Brain MRI, modality: hrT2
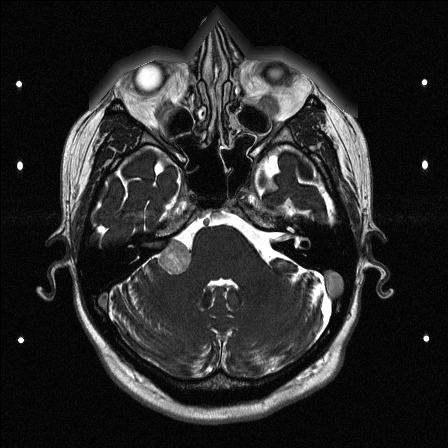